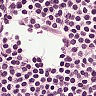
Metastatic tissue present: no